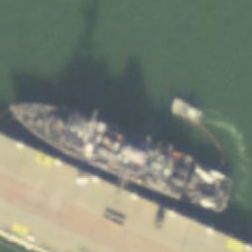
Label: destroyer